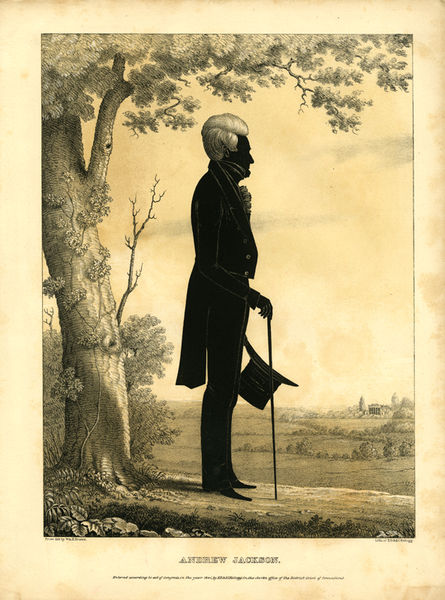
Titel: Andrew Jackson (from Folio of Silhouettes of Famous Men)
Künstler: Edmund Burke Kellogg
Standort: Amherst (Massachusetts, USA)
Institution: Mead Art Museum, Amherst College
Schlagwörter: baum, mann, landschaft, elegant, hut, profil, schwarz, herr, portrait, stock, grafik, frack, fein